Question: I'm writing tests for a web site using Selenium WebDriver. I have looked at element's id & xpath in firebug and firepath. Ids exist but I get an exception. Could you please provide help?
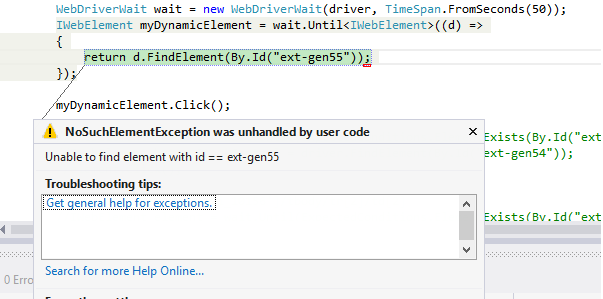
Answer: Please, check if this element is visible when Selenium tries to catch it. If an element is hidden (for example, if you attempt to get menu item which displays only on hover event), Selenium doesn't see it too.